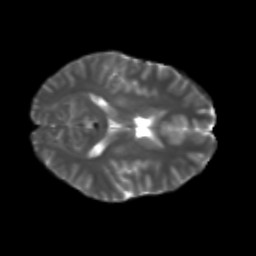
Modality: T2w
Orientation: axial
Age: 18
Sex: male
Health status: healthy
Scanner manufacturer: siemens
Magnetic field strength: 3 T
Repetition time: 8.6 s
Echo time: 0.095 s